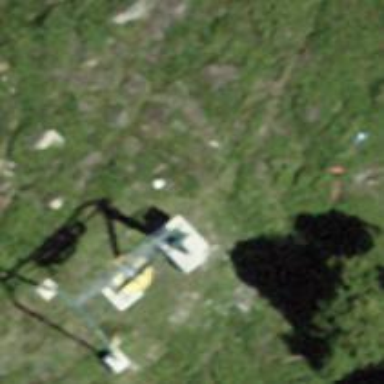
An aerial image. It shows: Pylon for aerialway.